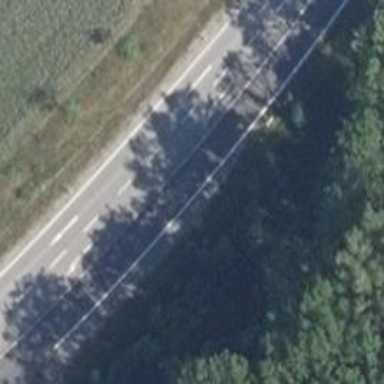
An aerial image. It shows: Secondary road with asphalt surface.